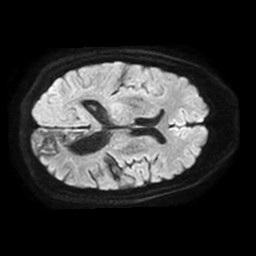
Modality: TRACE
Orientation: axial
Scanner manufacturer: philips
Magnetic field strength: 1.5 T
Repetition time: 3.4 s
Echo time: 0.06922 s